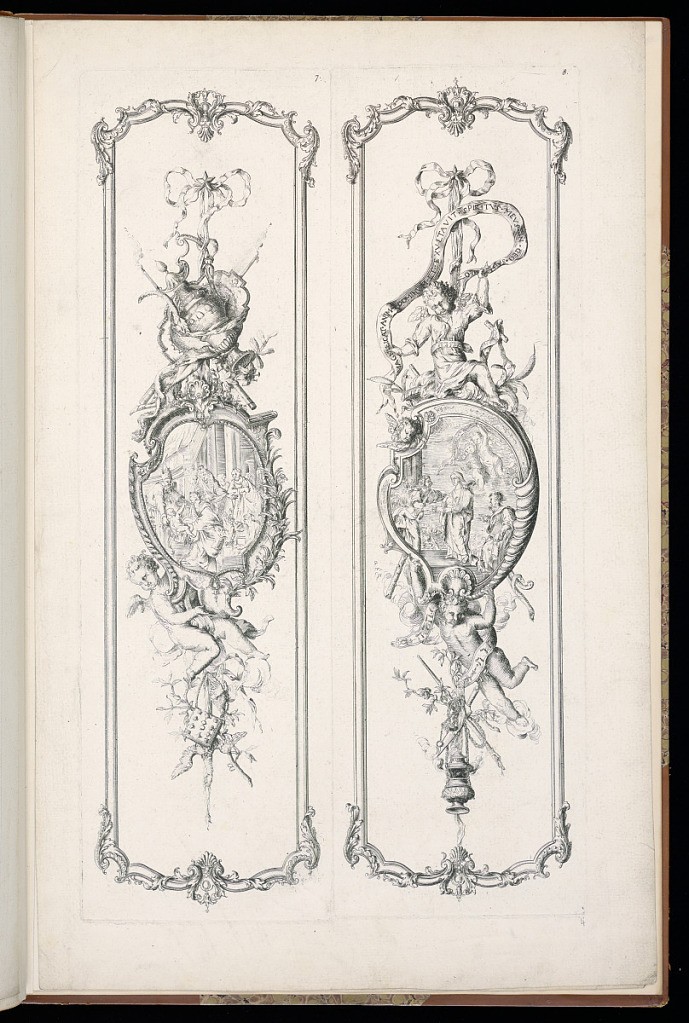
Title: Designs for Carved Trophies
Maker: François Roumier, French, 16..–1748
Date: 1740-1748
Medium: Etching and engraving on laid paper
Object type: Bound print
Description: Page printed with two narrow plates of trophies set within frames with acanthus leaves, scrolls, and shells at the top and the bottom. The trophy of the left plate features a cartouche with an Old Testament scene within it, surrounded by a ewer, incense, doves, and an angel. The trophy on the right plate features a cartouche with an Old Testament scene within it, surrounded by an angel draped in a banner with Hebrew and Latin script, and a censer. Neither plate is signed; both are numbered.